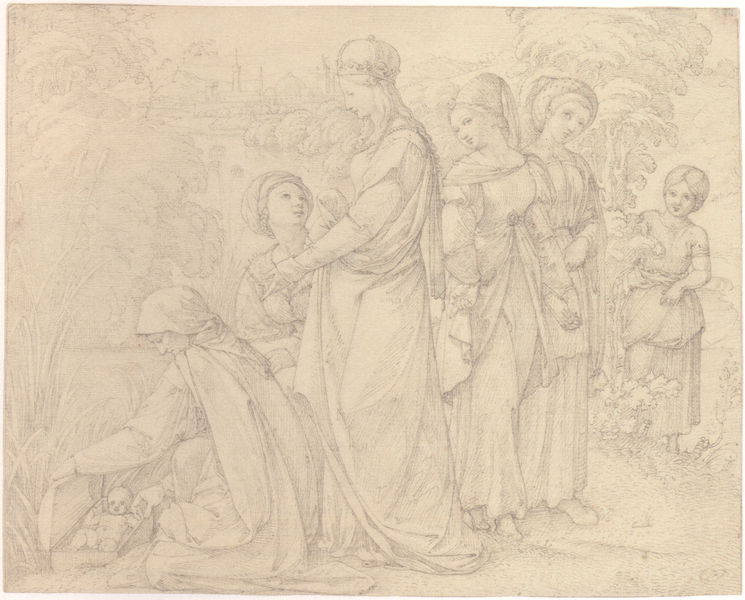
Titel: Die Auffindung des Mosesknaben
Künstler: Friedrich Overbeck
Standort: Hamburg
Institution: Kunsthalle
Schlagwörter: baum, blätter, gruppe, laub, wasser, weiß, bäume, fluss, frauen, gelb, landschaft, menschen, mädchen, see, stadt, ufer, braun, frau, grau, hell, hintergrund, hut, hüte, kleid, kleider, schwarz, skizze, stroh, zeichnung, gras, obst, schleier, tuch, weg, beige, gespräch, haube, mütze, alte, bibel, blass, falten, gesicht, haupt, mensch, stehen, ferne, gräser, natur, schilf, büsche, gewässer, boden, figur, mantel, gewänder, kind, mutter, personen, pflanzen, krone, prinzessin, zart, kinder, kopfbedeckung, taille, magd, ruhig, schilfgras, ort, studie, ernte, zug, dorf, grafik, graphik, linien, baby, sepia, figuren, romantik, weiber, zeitgenössisch, korb, junge, kled, freude, truhe, antike, moses, weidenkorb, religion, palast, amme, druck, schwarz-weiss, radierung, stich, reihe, aquatinta, bleistift, geschenk, hauben, entwurf, mythologie, kleinkind, besuch, sarg, christus, jesus, königin, schatulle, körbchen, maria, figru, spindel, spinnen, geburt, krippe, säugling, wiege, ägypten, frauengruppe, friedlich, vorzeichnung, jesuskind, schilff, beraten, barke, mose, jungfrauen, nil, finden, schilfrohr, christi geburt, christkind, findelkind, dezent, grippe, statdt, miriam, aussetzen, wirtel, auffindung, menschen religion